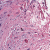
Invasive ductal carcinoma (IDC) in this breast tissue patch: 1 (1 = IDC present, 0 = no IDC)